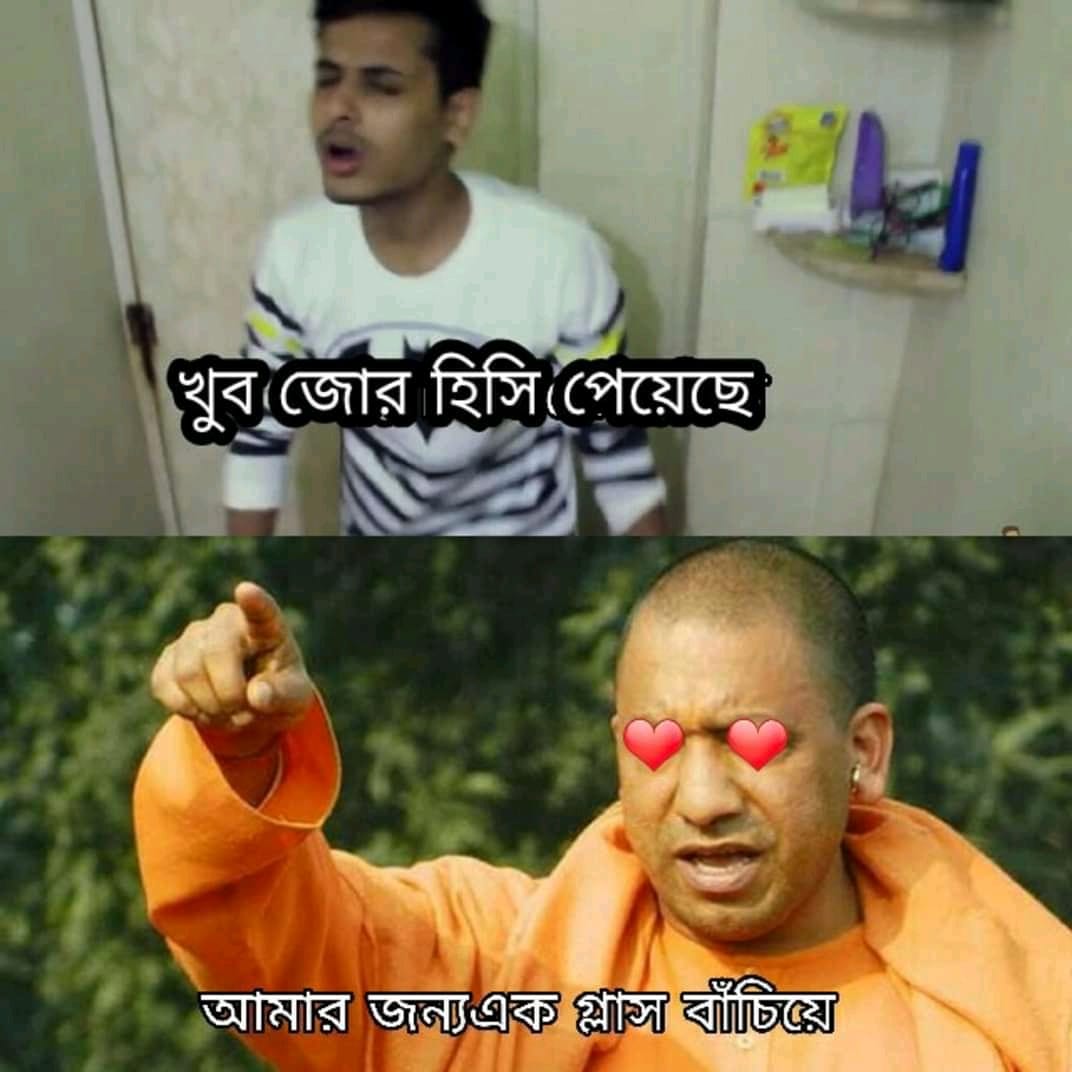
Caption: খুব জোর হিসি পেয়েছে    আমার জন্য এক গ্লাস বাঁচিয়ে
Label: hate